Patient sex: M
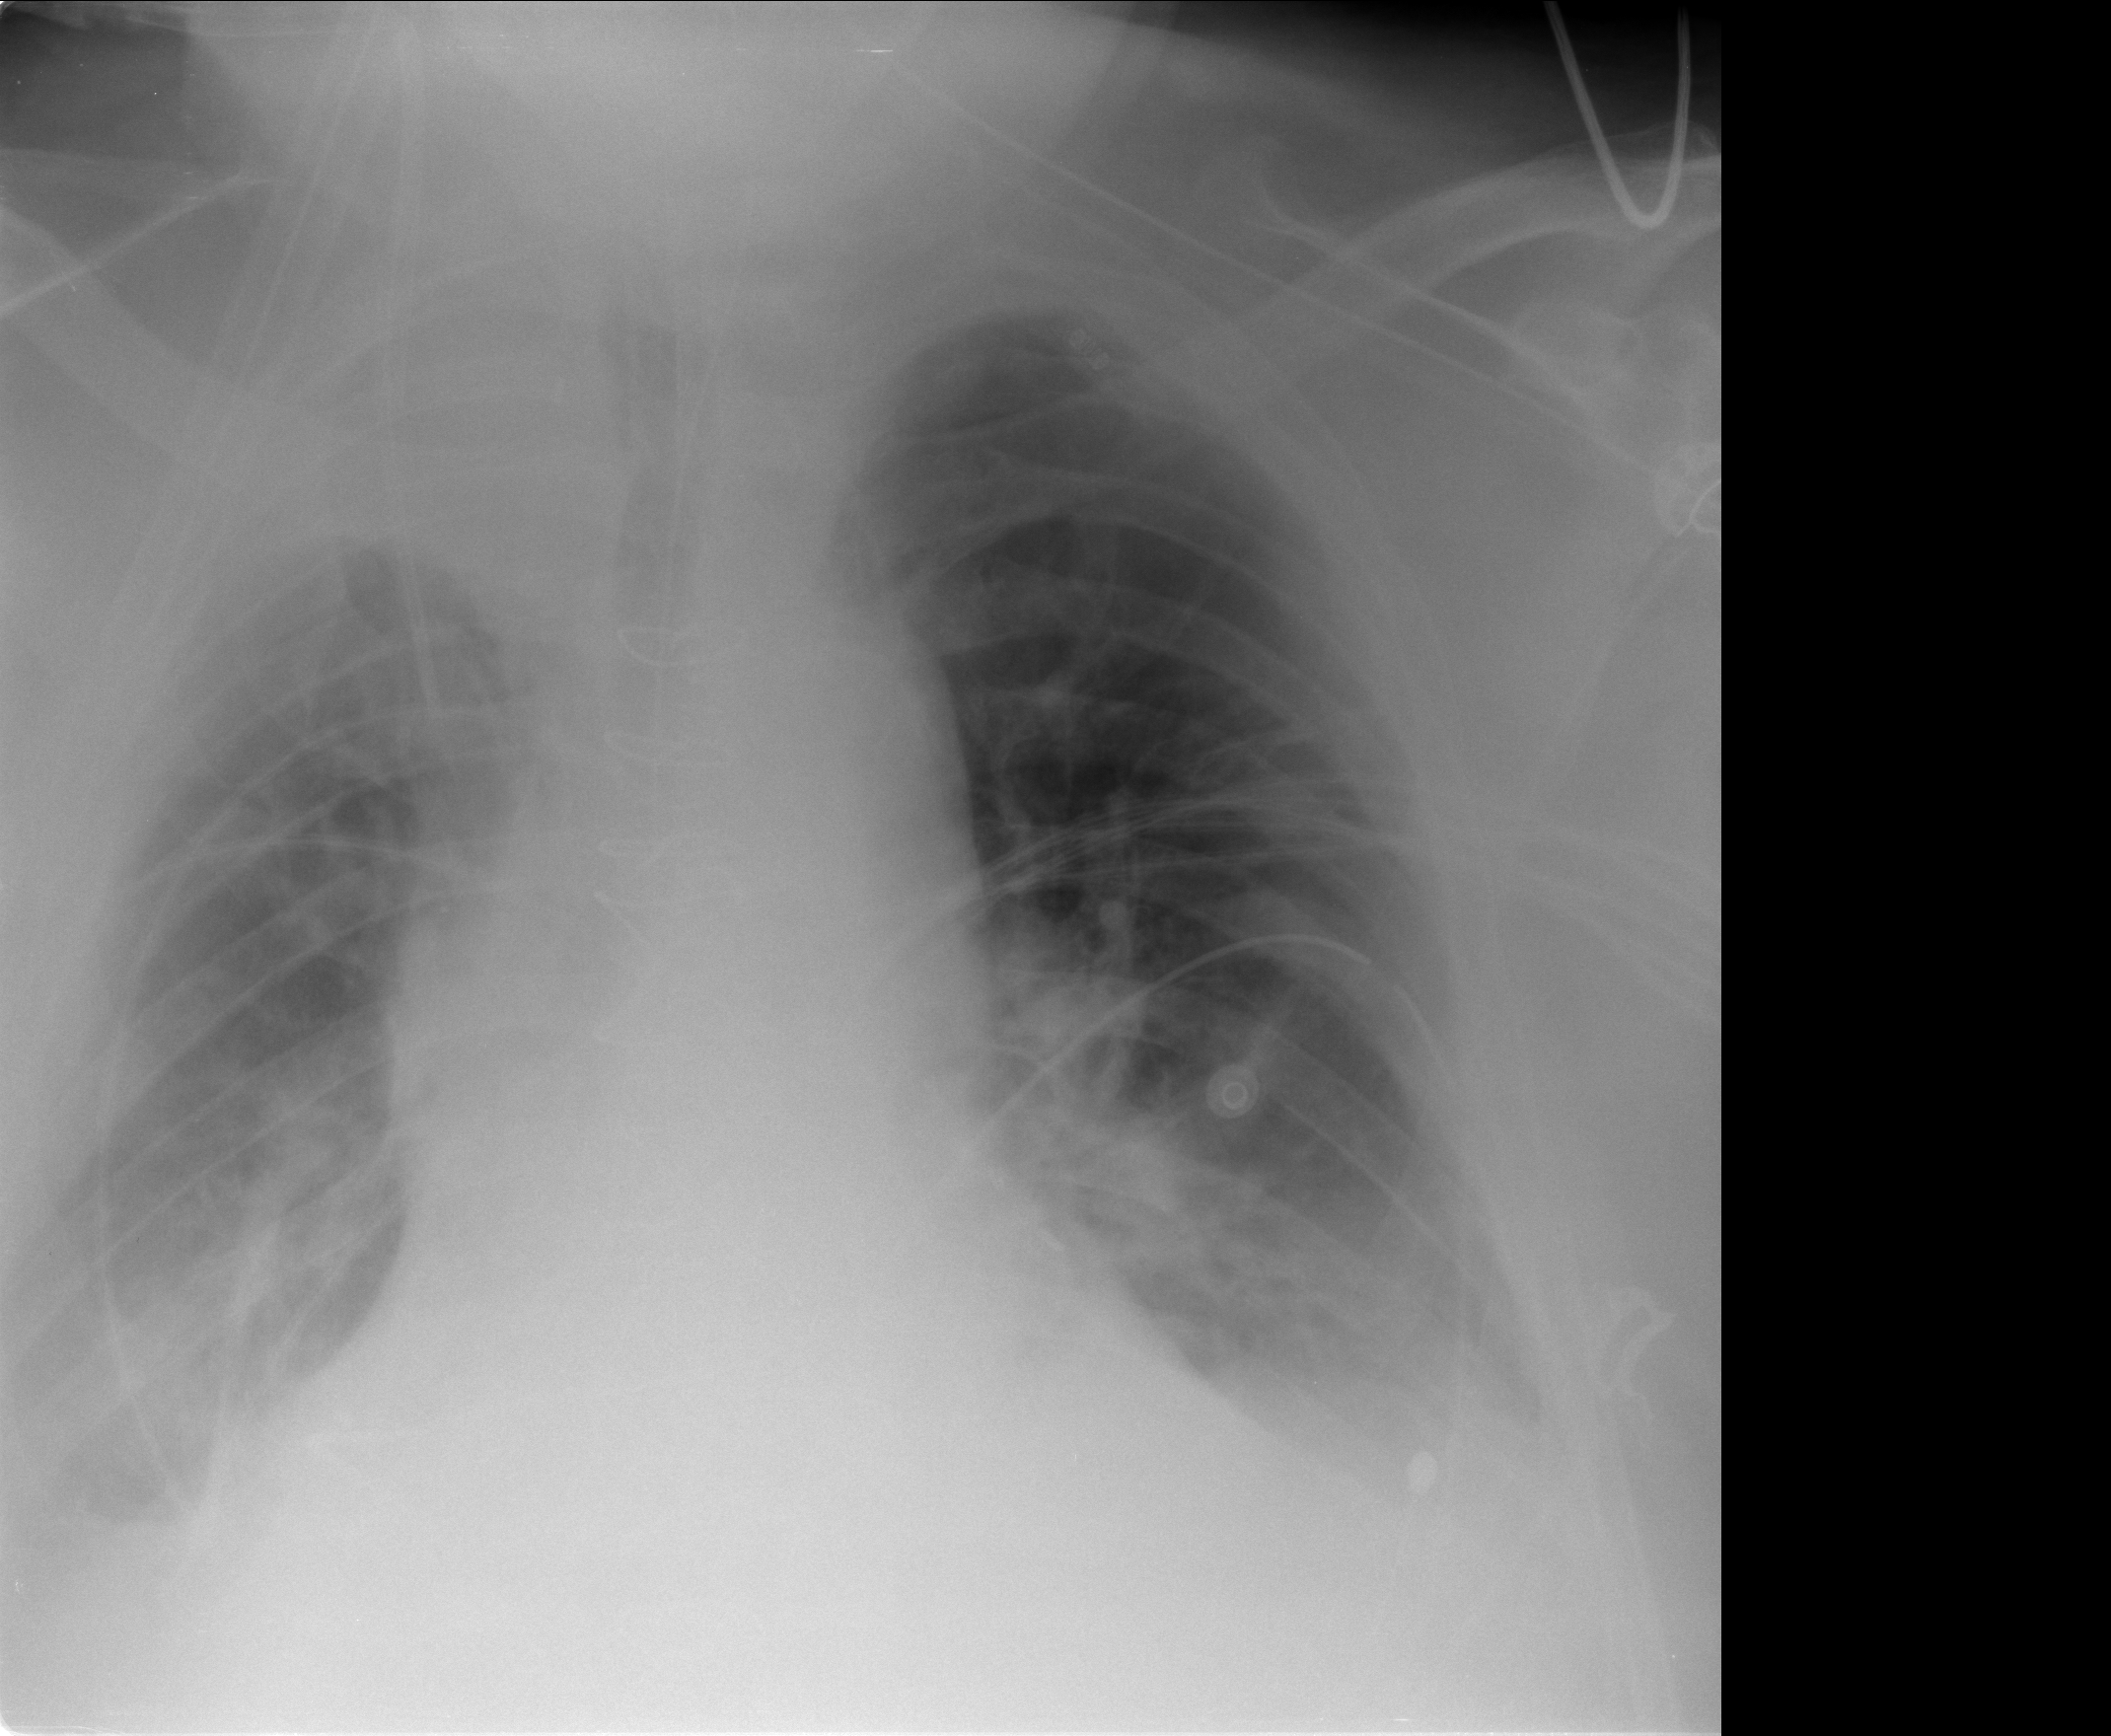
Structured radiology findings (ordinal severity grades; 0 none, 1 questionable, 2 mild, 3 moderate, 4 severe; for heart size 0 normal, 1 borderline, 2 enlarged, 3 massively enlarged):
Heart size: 0
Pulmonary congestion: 0
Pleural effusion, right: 3
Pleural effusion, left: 2
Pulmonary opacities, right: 0
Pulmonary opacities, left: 0
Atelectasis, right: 3
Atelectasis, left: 2